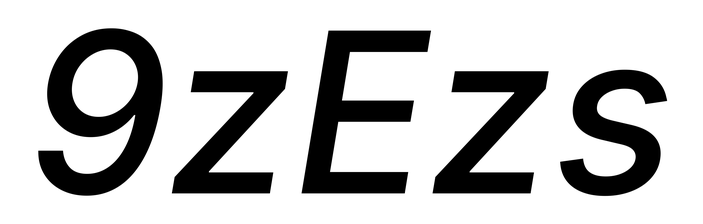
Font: Inter-Italic_Medium_Italic